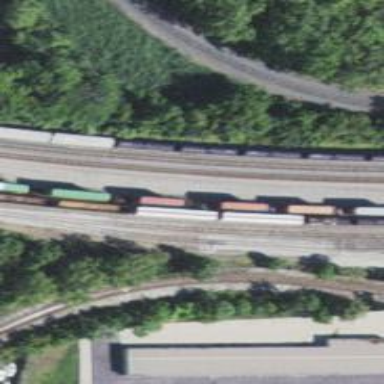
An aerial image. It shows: Railway siding for service.